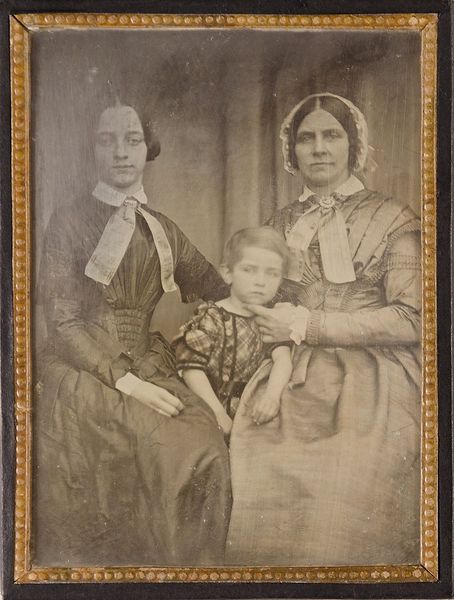
Titel: Zwei unbekannte Frauen mit Kind
Künstler: Wilhelm Breuning
Standort: Hamburg
Institution: Museum für Kunst und Gewerbe Hamburg
Schlagwörter: frau, gruppenportrait, kind, person, foto, fotografie, photographie, photo, lichtbild, daguerreotypie, historische, bildwerke, angewandte und bildende kunst, hessische systematik, mädchen, persönlichkeit, porträtfotografie, porträtphotographie, gruppenporträt